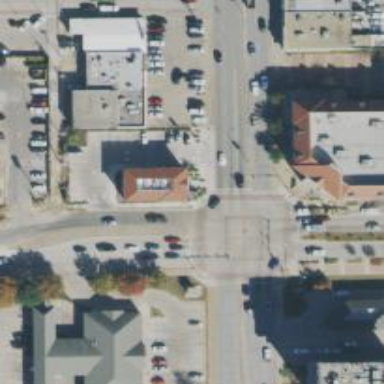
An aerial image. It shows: Secondary road with separate sidewalk.